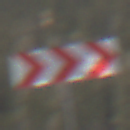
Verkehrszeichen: RichtungstafelnInKurvenGrossLinks
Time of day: Midday
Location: Outdoor (Nature)
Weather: PartlyCloudy
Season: NotSpecified
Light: Natural